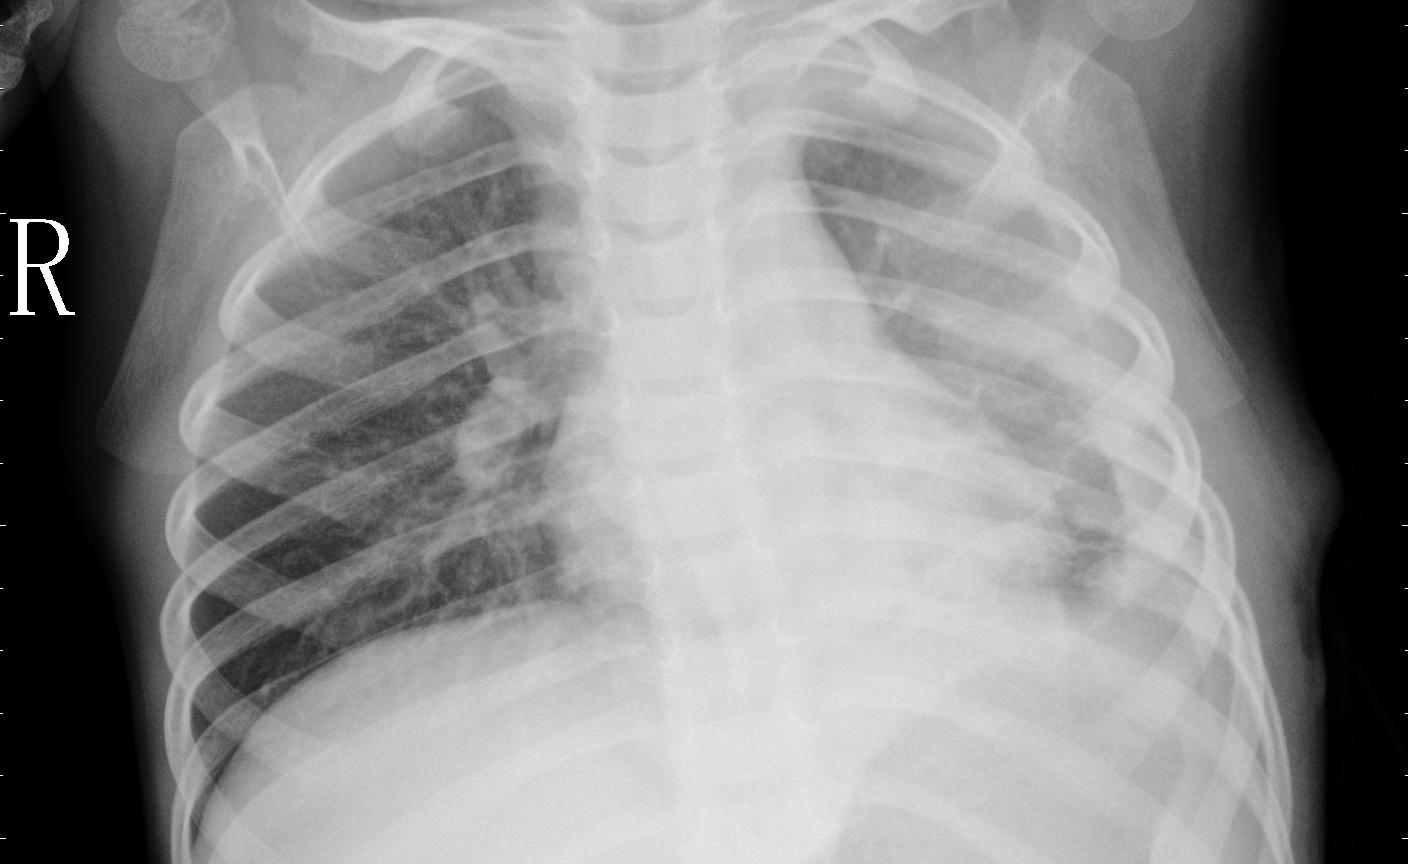
Diagnosis: PNEUMONIA